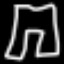
Label: pants